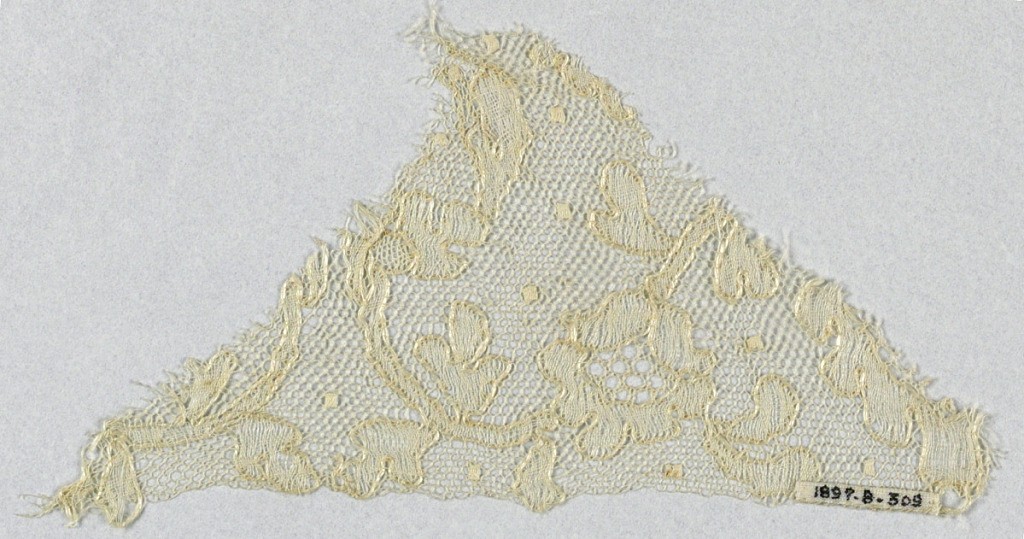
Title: Fragment
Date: early 19th century
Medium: linen Technique: bobbin lace (Lille-style with heavy outlining thread)
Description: Fragment of Lille type bobbin lace.